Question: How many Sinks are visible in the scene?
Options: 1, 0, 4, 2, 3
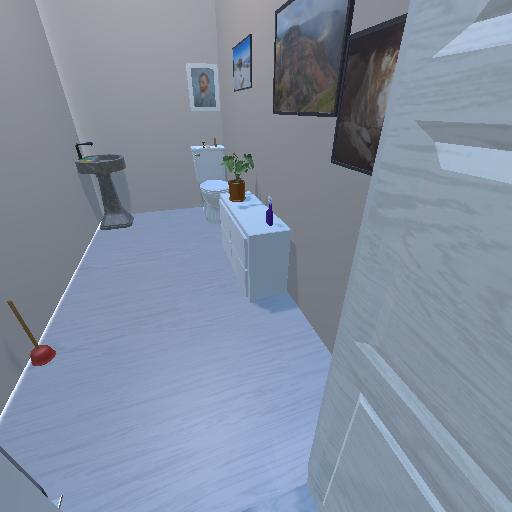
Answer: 1